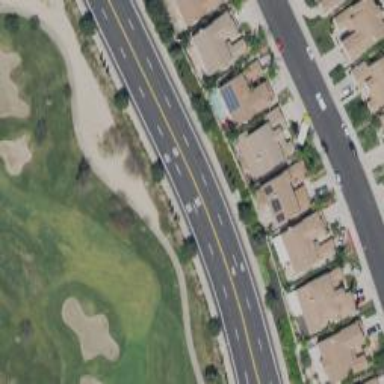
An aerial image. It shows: Secondary road with separate asphalt sidewalks.